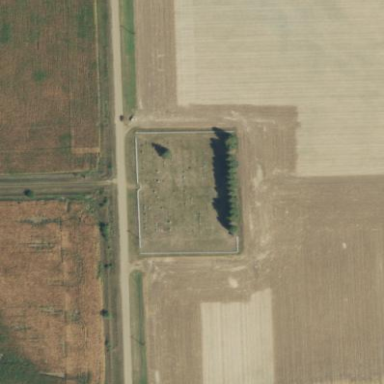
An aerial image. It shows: Grave yard.